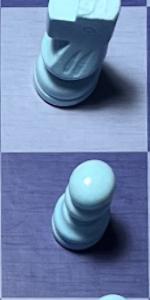
Label: Pawn_White